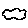
Label: cloud